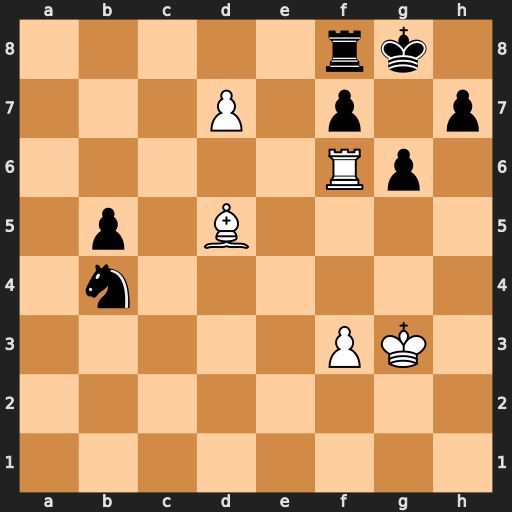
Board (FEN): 5rk1/3P1p1p/5Rp1/1p1B4/1n6/5PK1/8/8
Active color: w
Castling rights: -
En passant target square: -
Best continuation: Bxf7+ Kg7 Be8 Rxf6 d8=Q